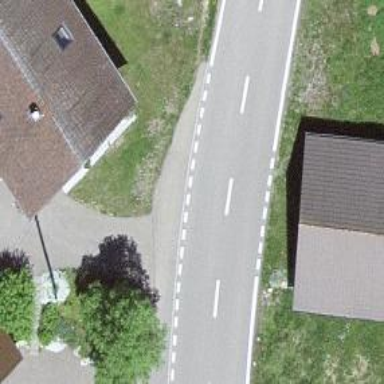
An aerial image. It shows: Secondary road.